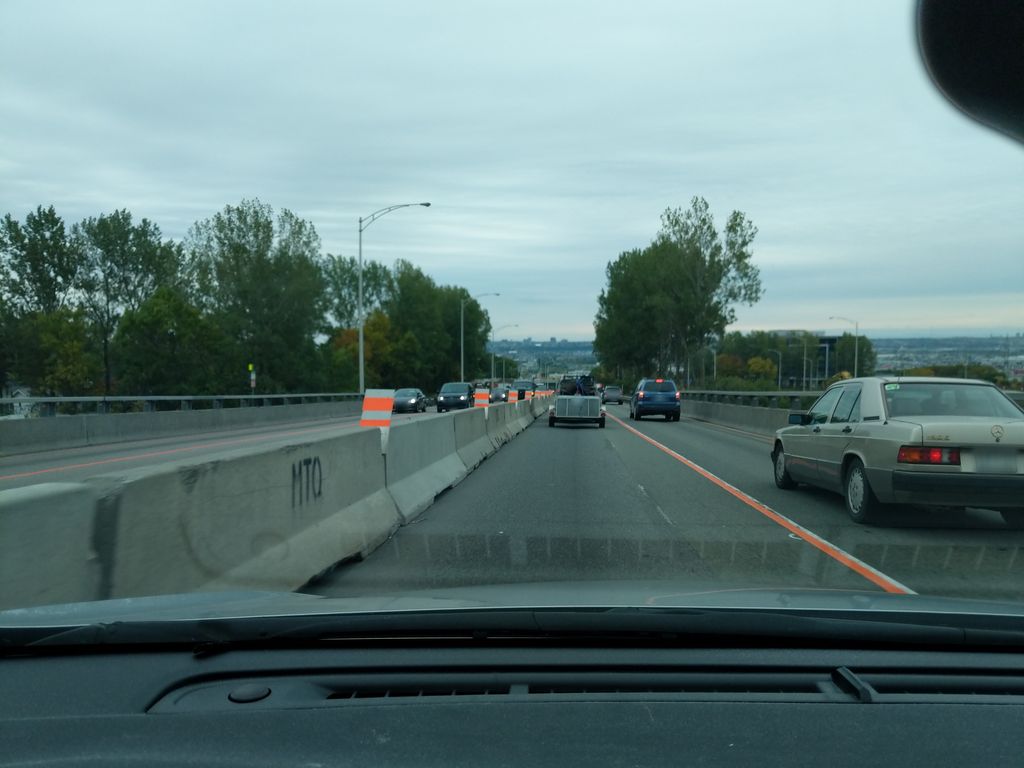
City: quebec_city